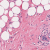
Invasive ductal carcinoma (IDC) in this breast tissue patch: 0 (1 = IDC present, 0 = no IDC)